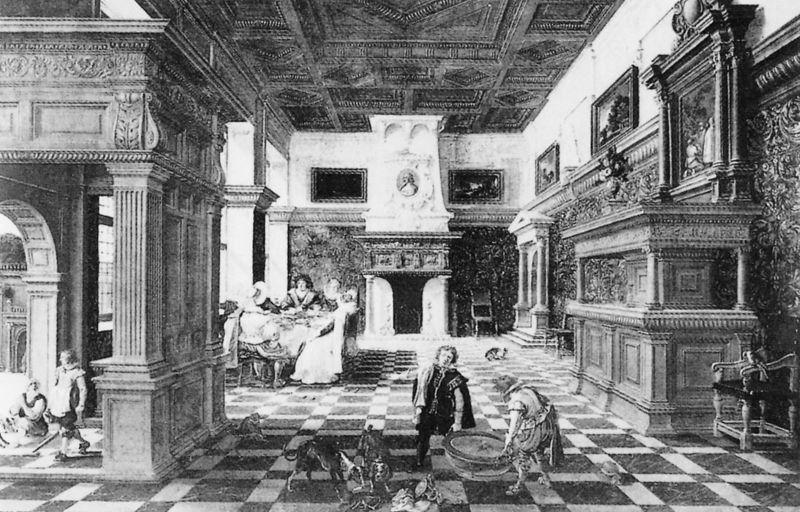
Titel: Saal
Künstler: Bartholomeus van Bassen
Institution: Hannover, Niedersächsisches Landesmuseum
Schlagwörter: gemälde, frauen, menschen, raum, schwarz, stuhl, tisch, zeichnung, haus, hund, hunde, schloss, tiere, diener, boden, interieur, decke, kamin, kinder, ofen, saal, essen, halle, spiel, stich, fliesen, kachel, mahlzeit, intarsie, küche, grab, holzvertäfelung, adlige, männder, bottich, eimer, erwachsene, architektonisch